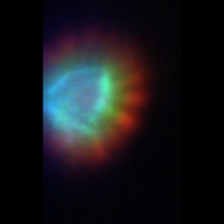
Taxon: Ciliates
Group: Other